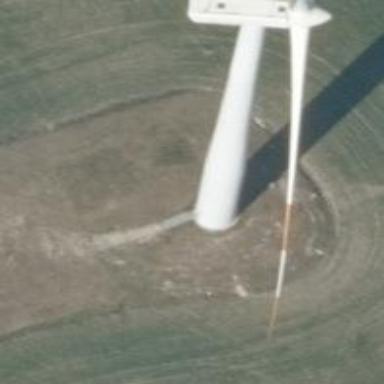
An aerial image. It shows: Wind generator powered by Vestas horizontal axis wind turbine.